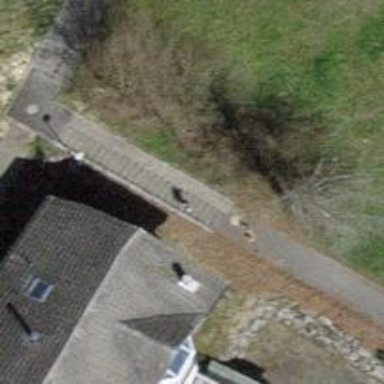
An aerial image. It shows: Set of steps on the road.